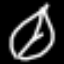
Label: leaf